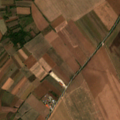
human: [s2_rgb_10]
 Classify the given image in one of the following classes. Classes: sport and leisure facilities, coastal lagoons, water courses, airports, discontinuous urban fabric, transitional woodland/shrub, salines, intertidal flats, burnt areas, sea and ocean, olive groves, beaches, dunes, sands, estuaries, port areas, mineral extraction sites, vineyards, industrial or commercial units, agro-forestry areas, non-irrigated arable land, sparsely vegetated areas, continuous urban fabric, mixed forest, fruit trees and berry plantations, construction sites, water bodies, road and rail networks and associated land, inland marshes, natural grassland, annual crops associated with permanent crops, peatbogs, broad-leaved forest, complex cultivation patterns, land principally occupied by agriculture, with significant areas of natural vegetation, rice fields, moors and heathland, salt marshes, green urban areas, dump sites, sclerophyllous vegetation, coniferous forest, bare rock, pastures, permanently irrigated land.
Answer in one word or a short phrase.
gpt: non-irrigated arable land, complex cultivation patterns